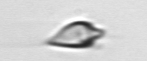
Label: Oxytoxum